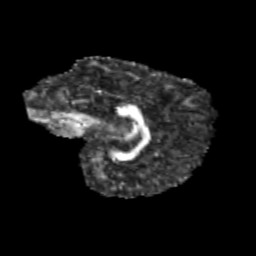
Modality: FA
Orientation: sagittal
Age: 9
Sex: male
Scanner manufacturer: siemens
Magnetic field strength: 3 T
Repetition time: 3.8 s
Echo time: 0.07 s